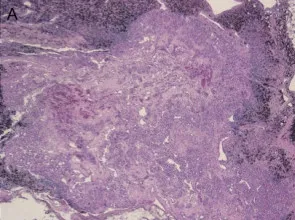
Histological findings of a pulmonary hilar lymph node. A, The lymph node exhibits residual nodal tissue and replacement by a vascular tumor (hematoxylin-eosin staining).
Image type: pathology (h&e)